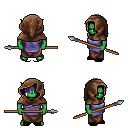
a pixel art fantasy rpg character, male body template, orc, green skin, chain tabard jacket, robe skirt, purple loose hair, cloth hood, black slippers, spear, four views (front, back, left, right), 2x2 character sprite sheet, small pixel art, hard edges, no anti-aliasing